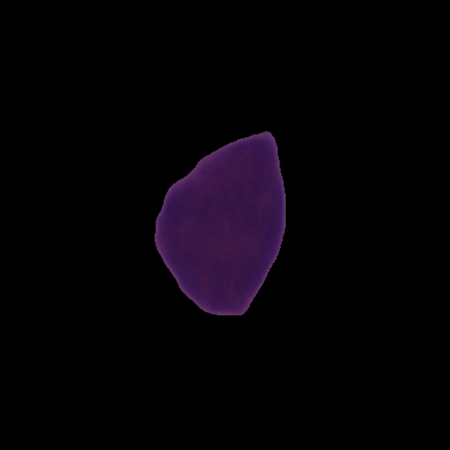
Label: cancer